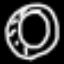
Label: donut